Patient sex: M
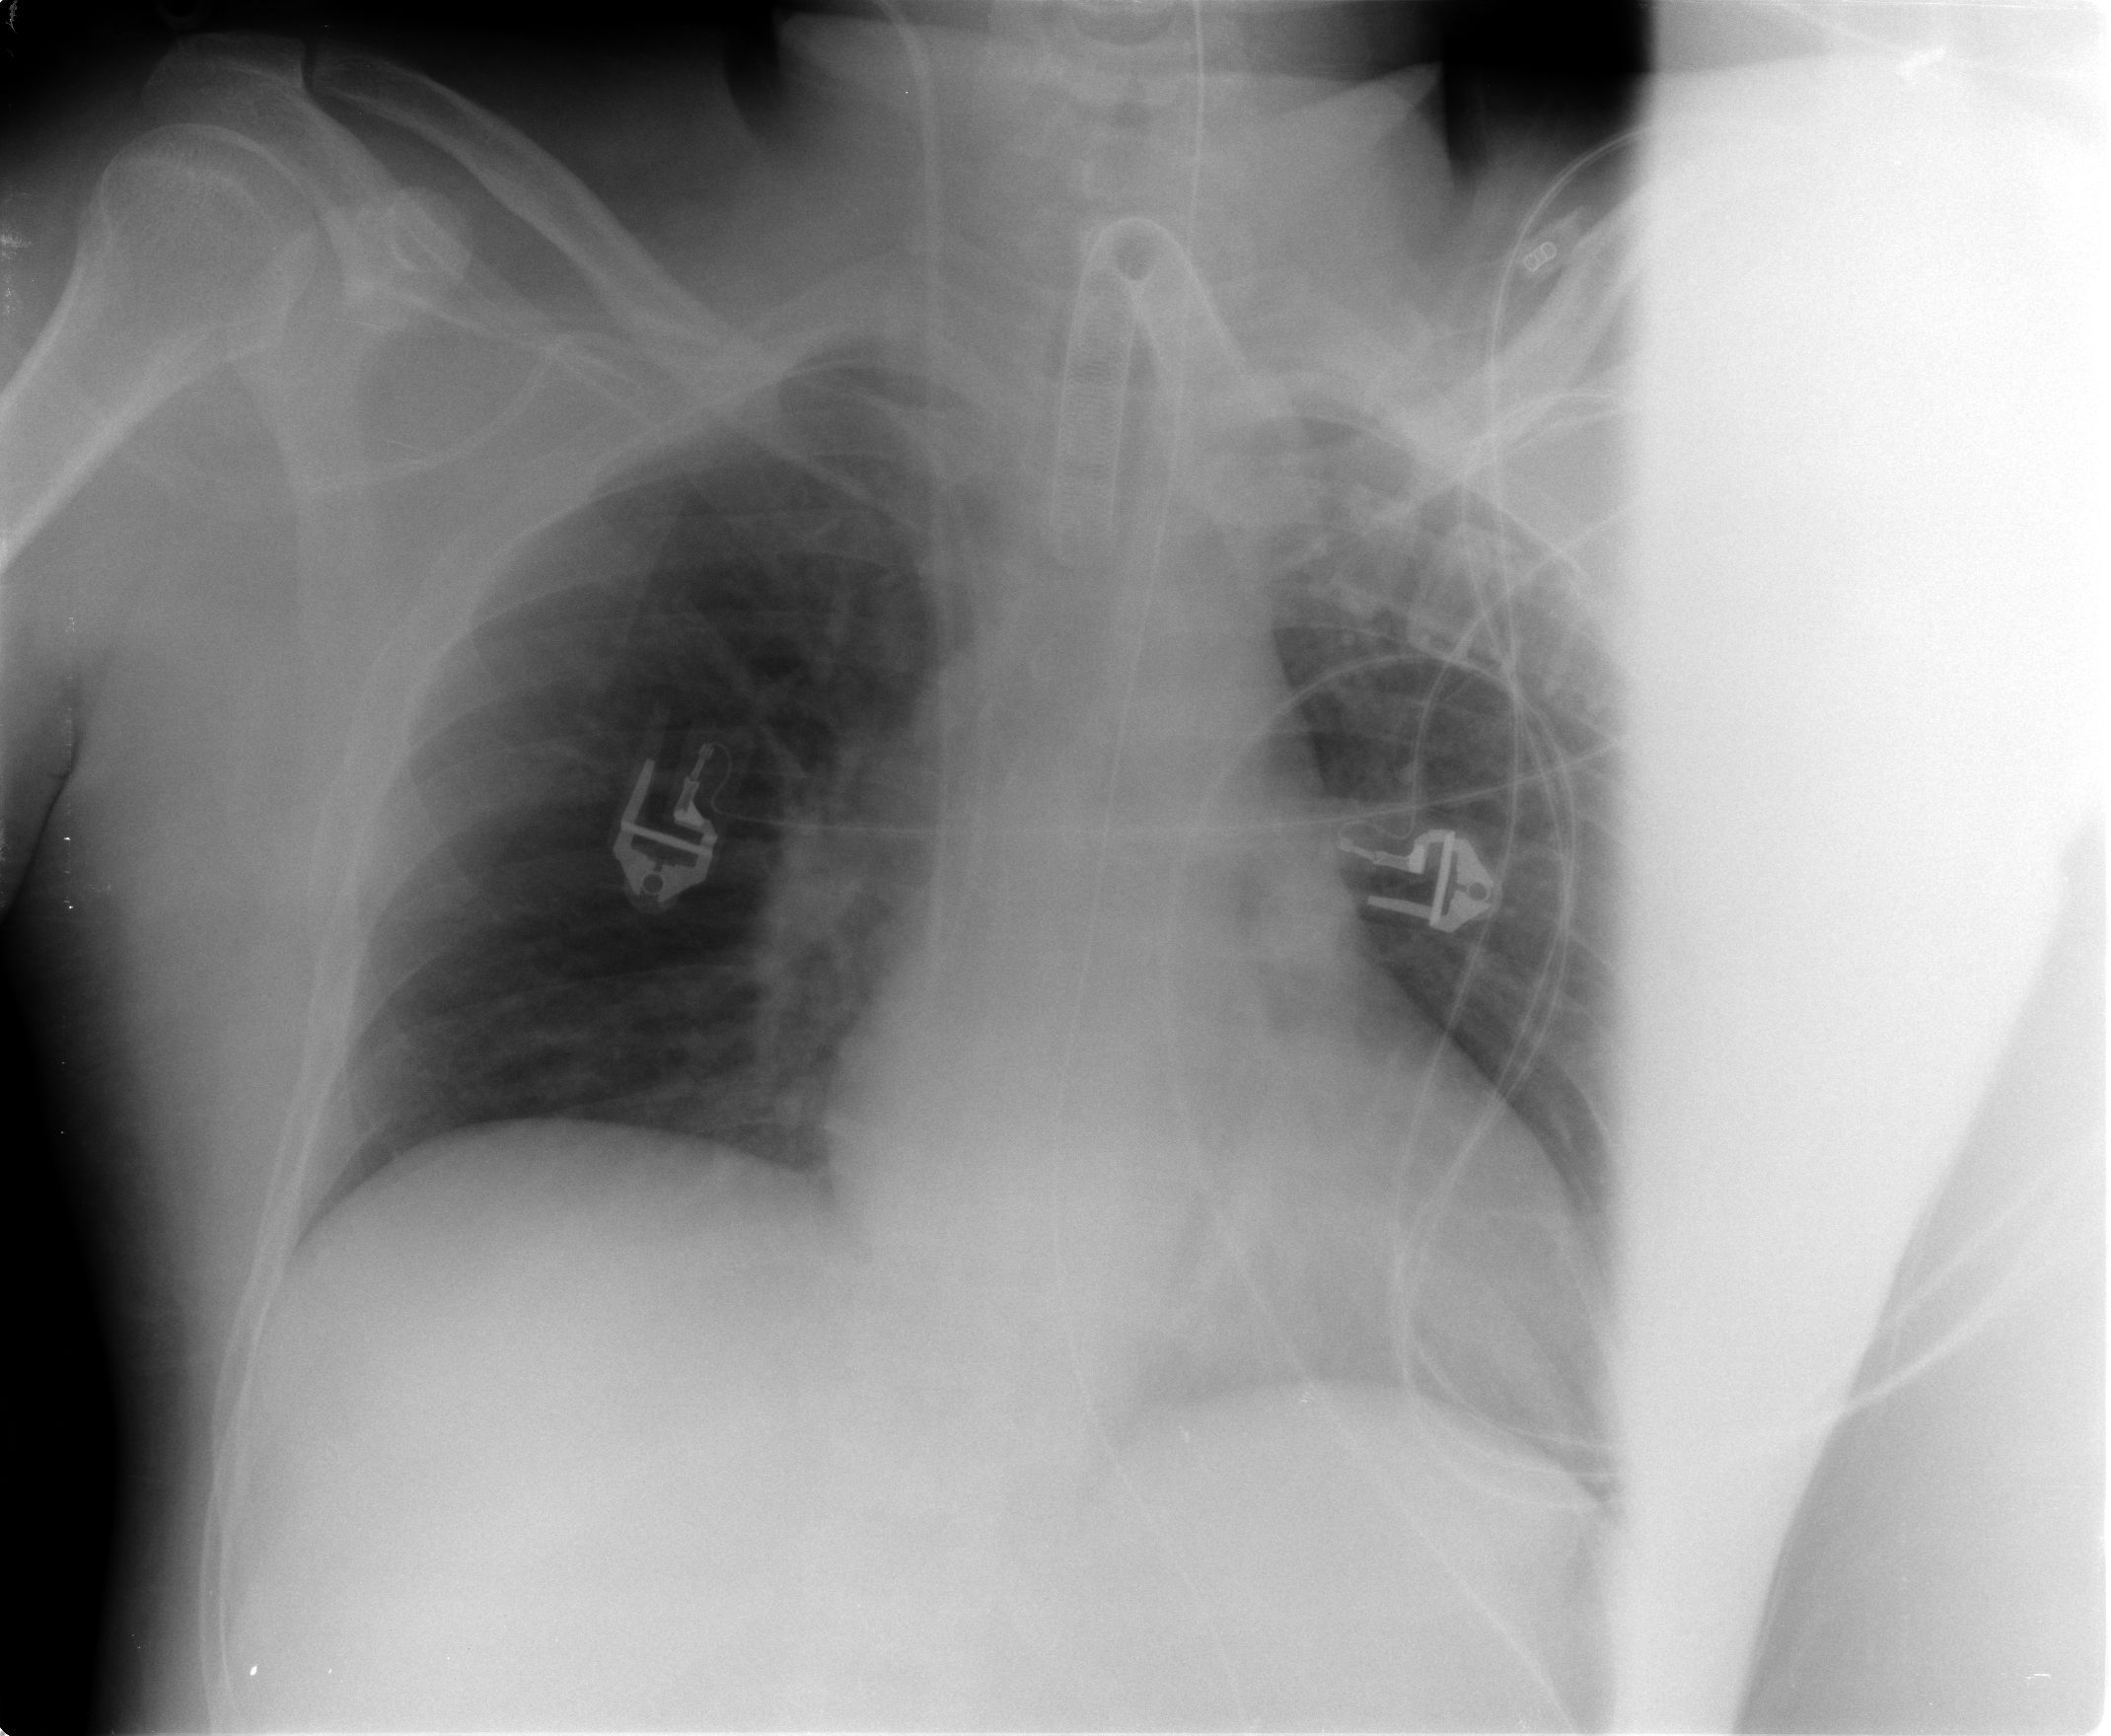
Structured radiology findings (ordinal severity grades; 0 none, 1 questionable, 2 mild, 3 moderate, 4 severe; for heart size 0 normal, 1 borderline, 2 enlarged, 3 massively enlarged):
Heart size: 0
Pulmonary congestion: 1
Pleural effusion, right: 0
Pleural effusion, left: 0
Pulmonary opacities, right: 0
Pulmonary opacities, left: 0
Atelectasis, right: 0
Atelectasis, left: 0